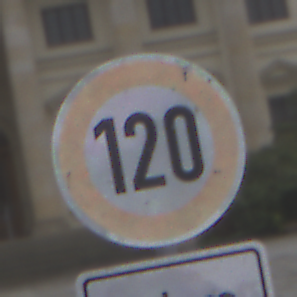
Verkehrszeichen: Geschwindigkeit120
Zusatzzeichen unten: Entfernungsangaben2
Umgebung: Outdoor, Urban
Tageszeit: Midday
Wetter: Overcast
Licht: Natural
Jahreszeit: NotSpecified
Kontrast: LowContrast